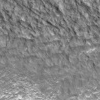
Atmospheric dust classification: not_dusty